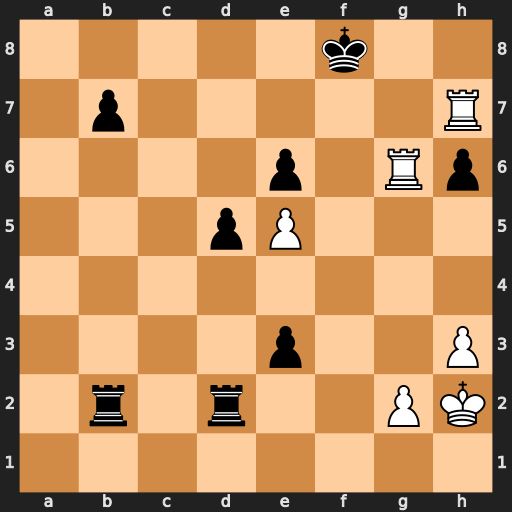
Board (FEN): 5k2/1p5R/4p1Rp/3pP3/8/4p2P/1r1r2PK/8
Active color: w
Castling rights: -
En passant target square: -
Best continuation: Rh8+ Kf7 Rhg8 Rxg2+ Rxg2